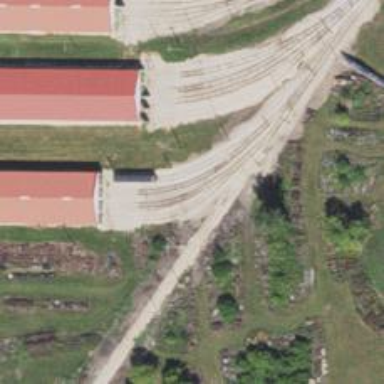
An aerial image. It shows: Preserved rail yard with electrified contact lines.